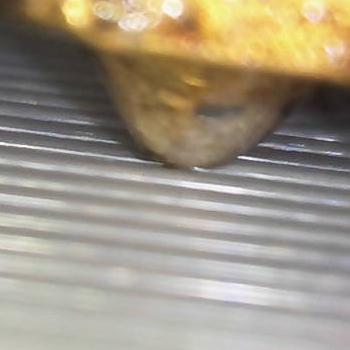
Flow rate: 100%